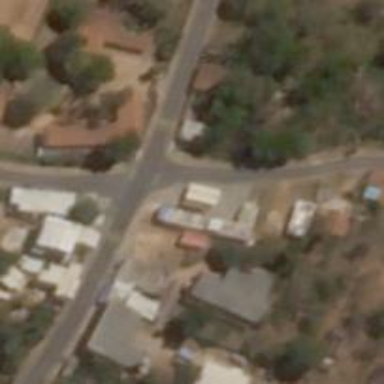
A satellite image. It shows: Marked crossing on the road.